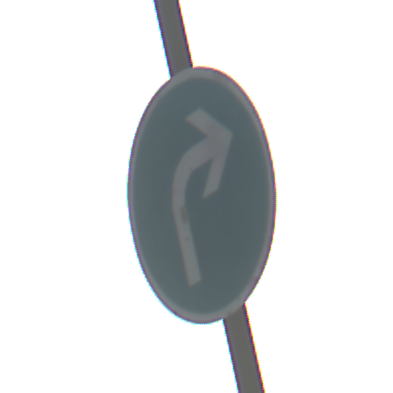
Verkehrszeichen: VorgeschriebeneFahrtrichtungRechts
Umgebung: Outdoor, Special
Tageszeit: SunriseSunset
Wetter: Clear
Licht: Natural
Jahreszeit: NotSpecified
Kontrast: MediumContrast